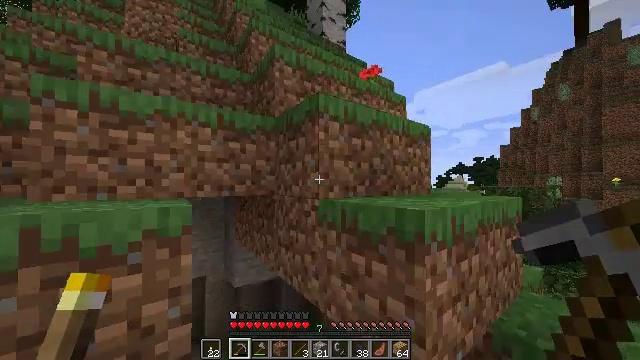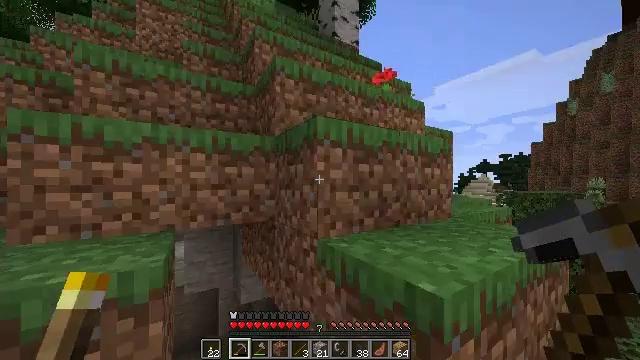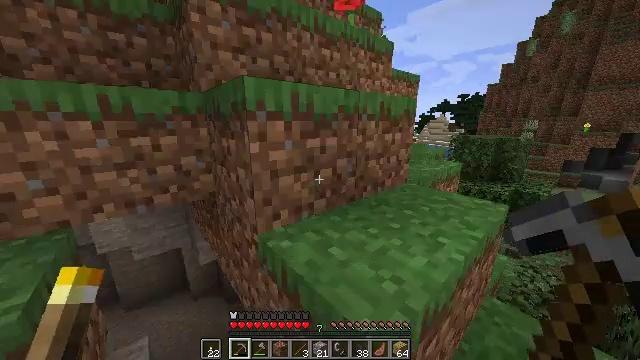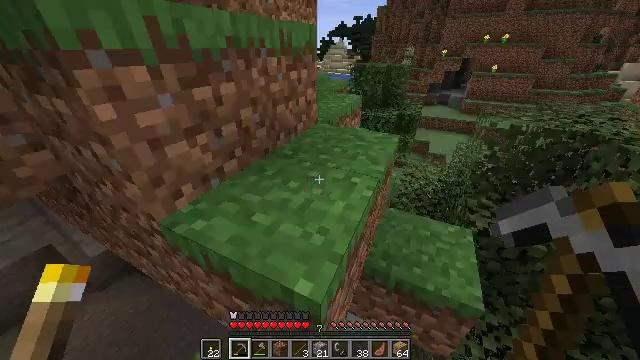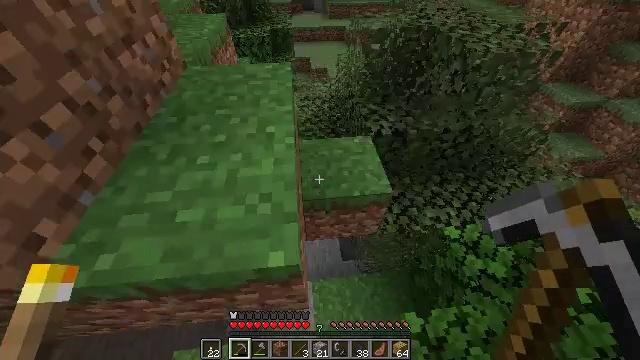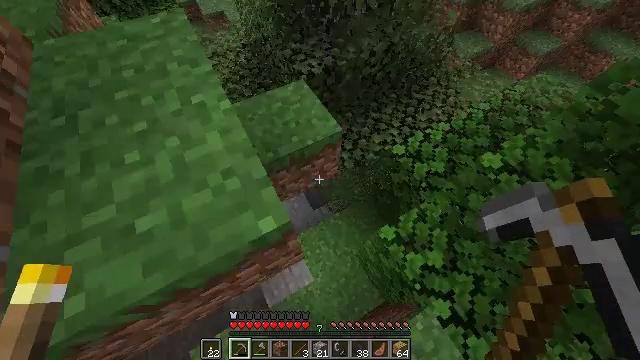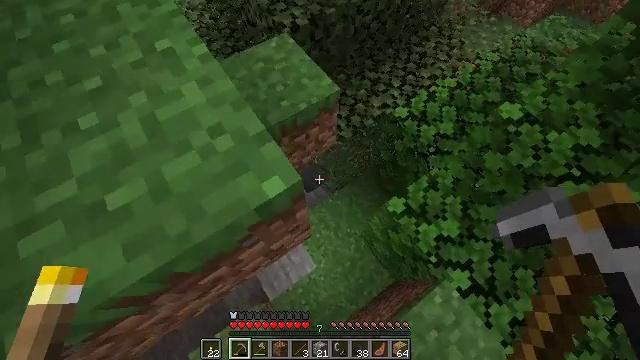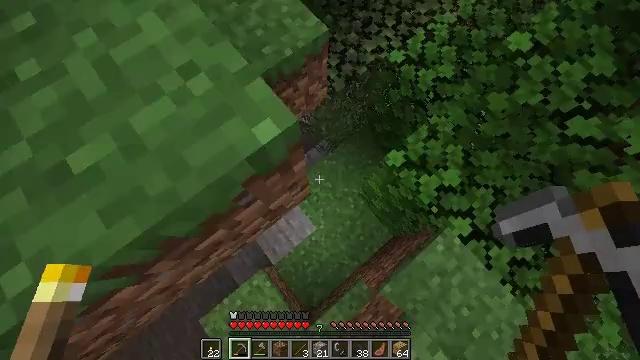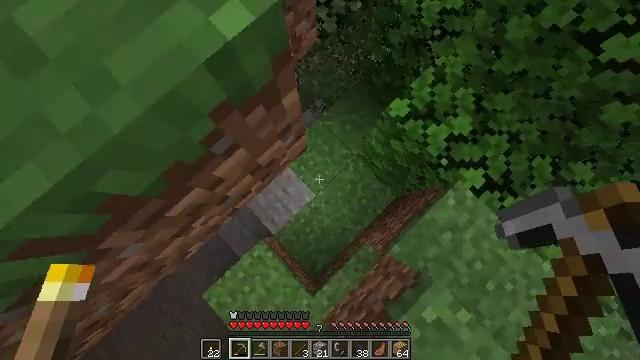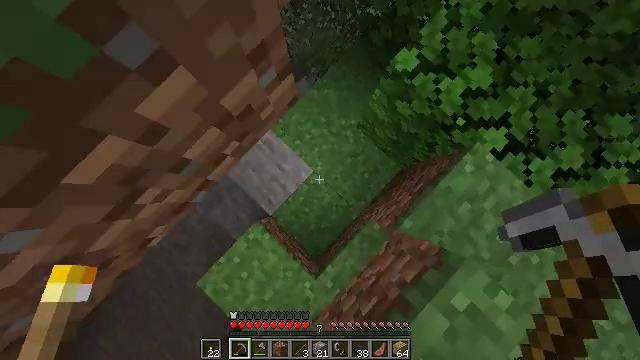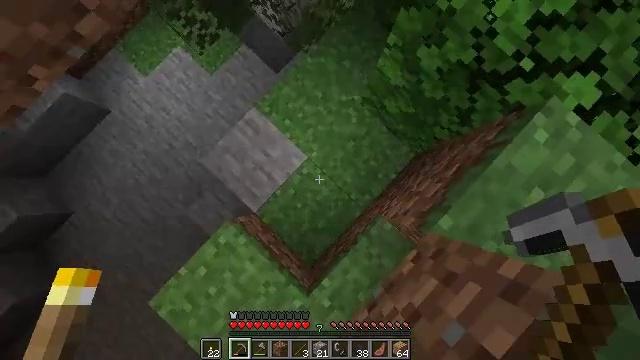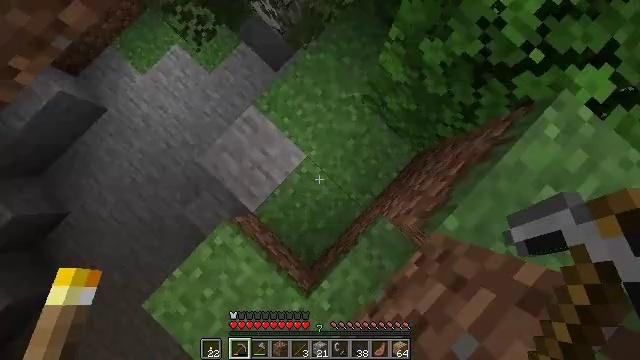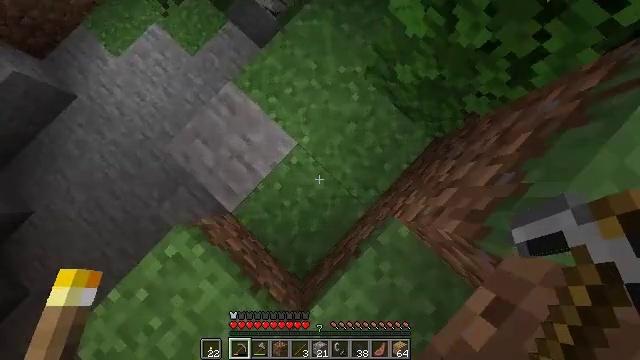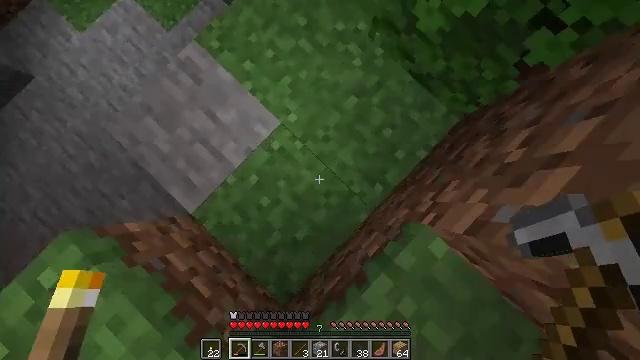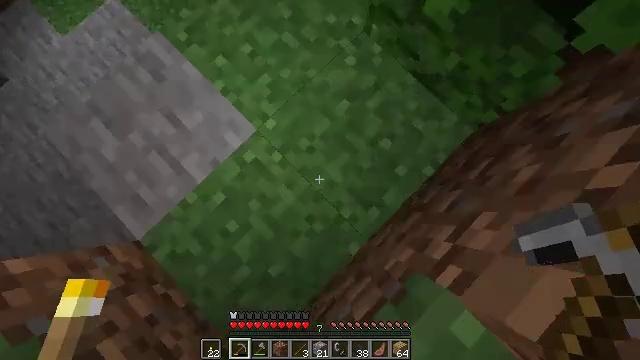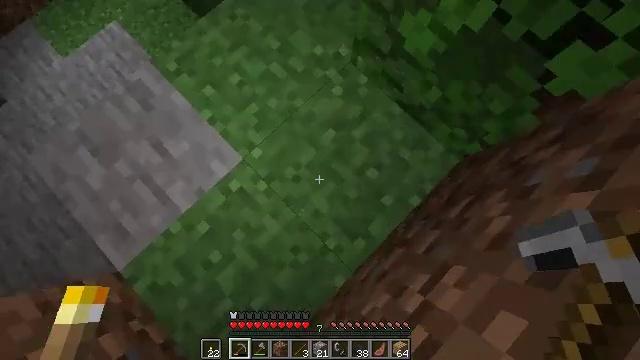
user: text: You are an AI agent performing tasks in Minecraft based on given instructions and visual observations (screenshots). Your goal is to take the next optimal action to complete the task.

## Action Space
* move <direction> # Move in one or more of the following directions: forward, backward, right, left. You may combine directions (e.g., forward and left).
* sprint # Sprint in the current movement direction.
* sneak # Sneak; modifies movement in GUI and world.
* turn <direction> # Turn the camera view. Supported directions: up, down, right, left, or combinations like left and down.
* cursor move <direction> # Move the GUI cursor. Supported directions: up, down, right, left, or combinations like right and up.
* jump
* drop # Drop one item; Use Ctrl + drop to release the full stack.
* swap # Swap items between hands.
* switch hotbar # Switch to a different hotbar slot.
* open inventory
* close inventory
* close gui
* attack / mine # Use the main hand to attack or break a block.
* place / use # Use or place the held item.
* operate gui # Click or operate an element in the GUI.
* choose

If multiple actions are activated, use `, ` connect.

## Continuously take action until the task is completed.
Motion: motion action
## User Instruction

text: Gather birch leaves using hands or shears.
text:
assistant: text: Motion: move forward, sprint, turn left, jump
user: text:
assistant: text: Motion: move forward, sprint, turn right and down, jump
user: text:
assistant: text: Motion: move forward, sprint, turn right and down, jump
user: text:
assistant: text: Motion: move forward, sprint, turn right and down, jump
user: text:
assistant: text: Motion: move forward and move right, sprint, turn right and down
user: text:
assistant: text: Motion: move right, turn right and down
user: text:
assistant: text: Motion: move right, turn right and down
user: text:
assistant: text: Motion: move right, turn right and down
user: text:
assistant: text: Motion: move right, turn right and down
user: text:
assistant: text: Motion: move right
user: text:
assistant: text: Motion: move right
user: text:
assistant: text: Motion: move right
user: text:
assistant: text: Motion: move right
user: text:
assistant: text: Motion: move right, turn left and up
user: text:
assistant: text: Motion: move right, turn up
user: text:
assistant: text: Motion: move right, turn right and up
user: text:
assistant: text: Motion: move right, turn right and up
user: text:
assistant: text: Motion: move right, turn right and up
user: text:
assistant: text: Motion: turn right and up
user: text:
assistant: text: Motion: turn left and up
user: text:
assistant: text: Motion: turn left and up
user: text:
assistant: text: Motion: turn left and up
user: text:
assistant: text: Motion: turn left and up
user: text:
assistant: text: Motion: turn left and down
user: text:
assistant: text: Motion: move forward, turn left and down
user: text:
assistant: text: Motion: move forward, turn left and down
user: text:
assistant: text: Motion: move forward, turn left and down
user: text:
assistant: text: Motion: move forward, turn left and down
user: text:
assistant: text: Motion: move forward, turn left and down
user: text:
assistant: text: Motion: move forward and move left, turn down